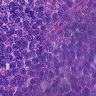
Metastatic tissue present: no